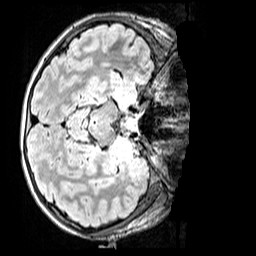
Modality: FLAIR
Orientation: axial
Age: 12
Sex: male
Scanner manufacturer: siemens
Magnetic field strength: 3 T
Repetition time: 5 s
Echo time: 0.388 s